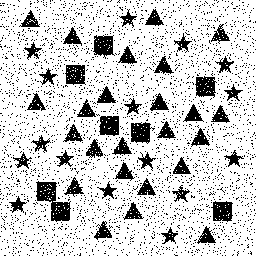
Squares: 8
Triangles: 24
Stars: 16
Total shapes: 48